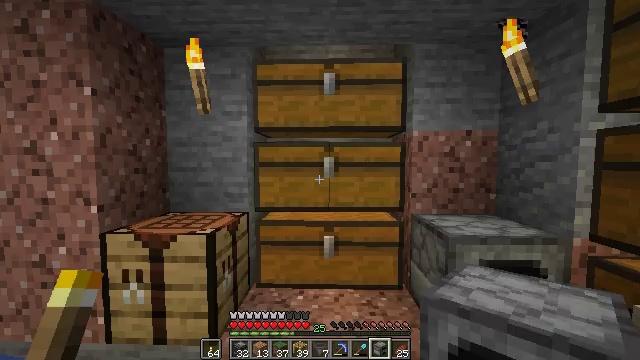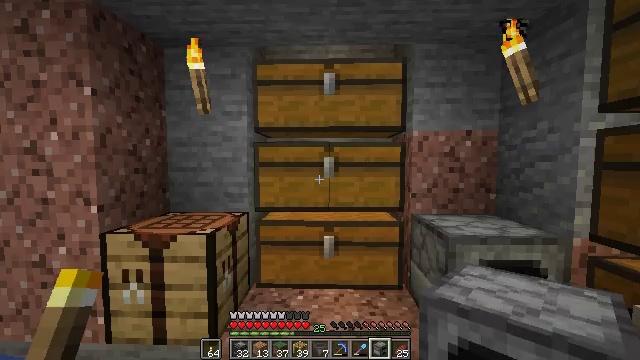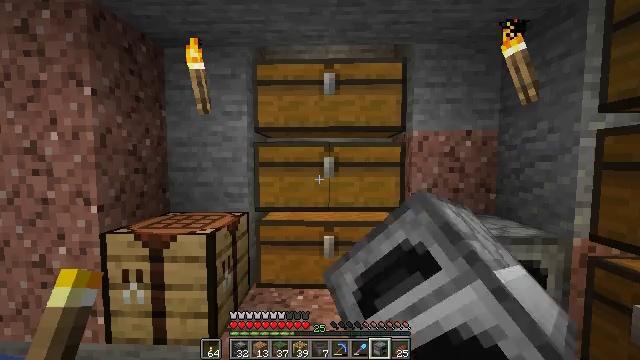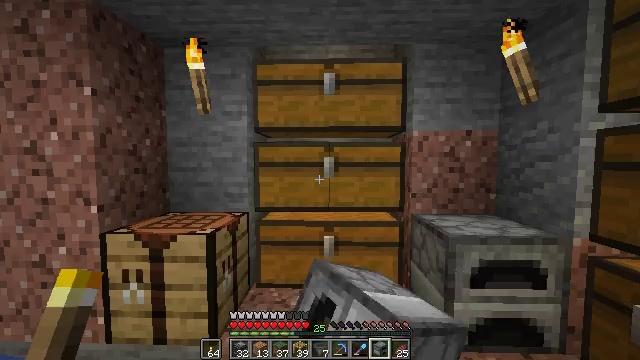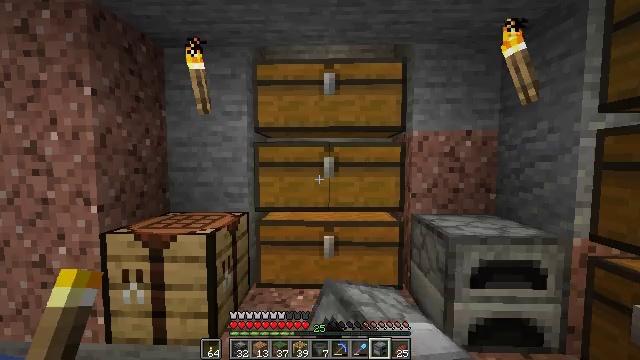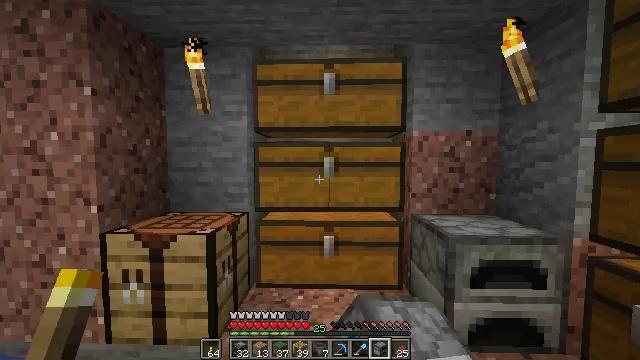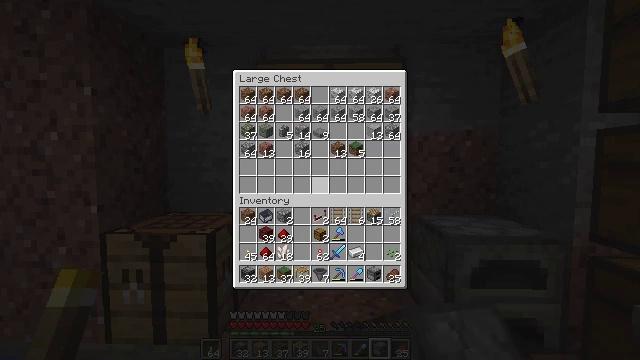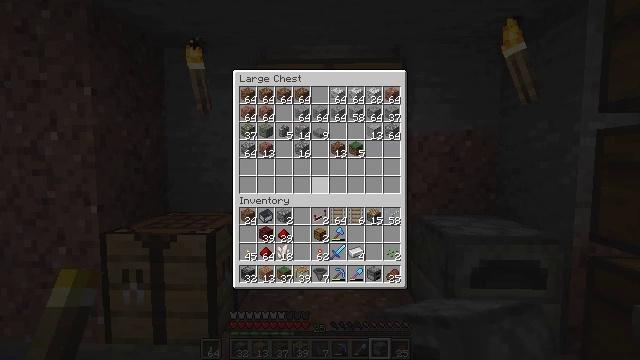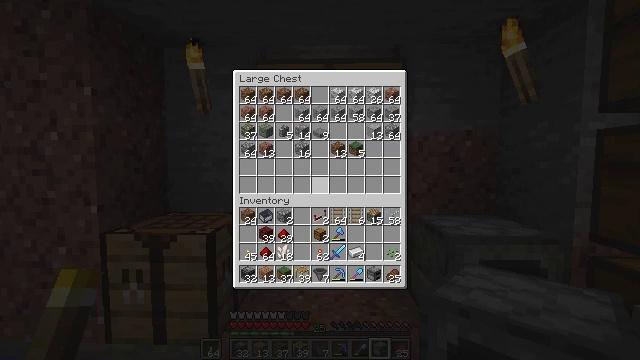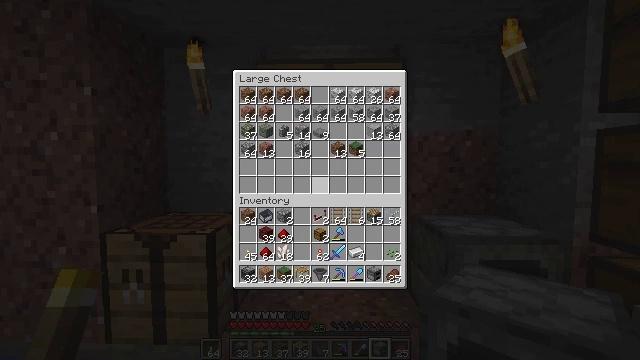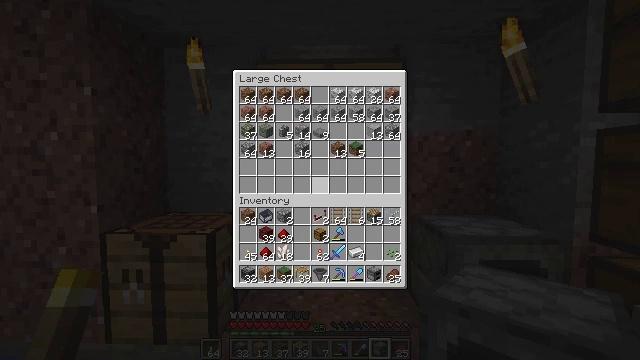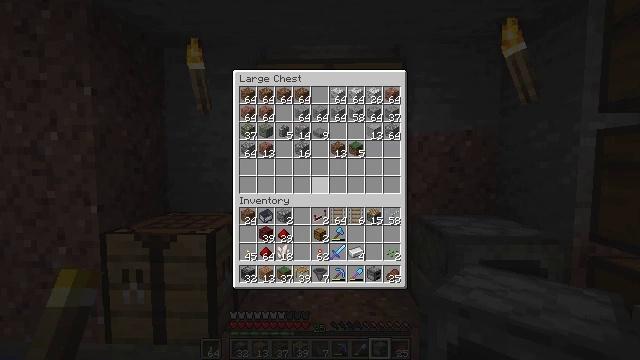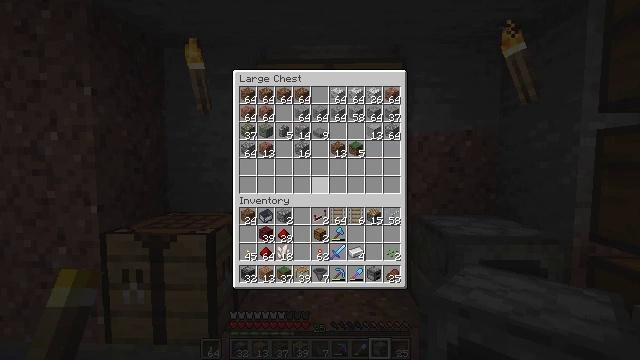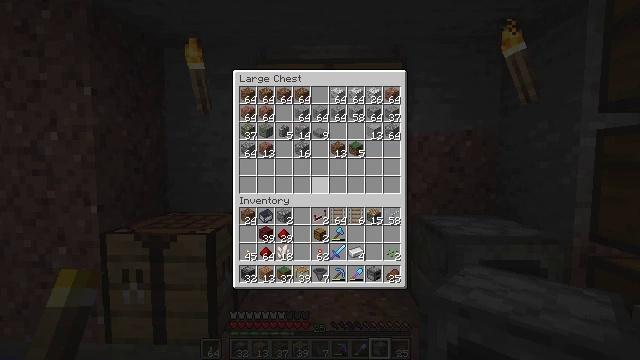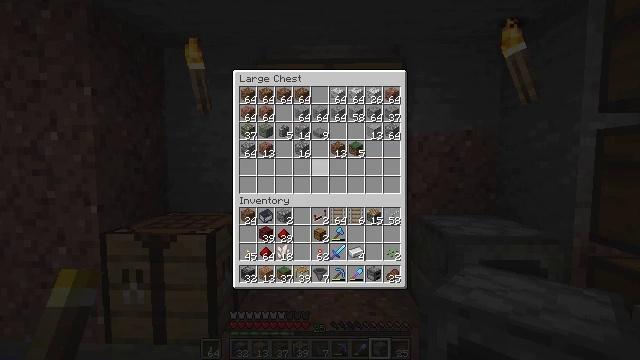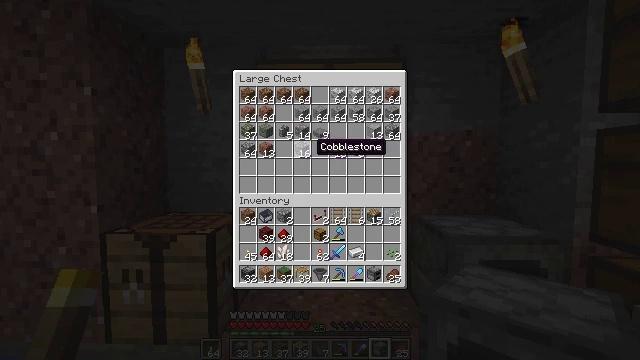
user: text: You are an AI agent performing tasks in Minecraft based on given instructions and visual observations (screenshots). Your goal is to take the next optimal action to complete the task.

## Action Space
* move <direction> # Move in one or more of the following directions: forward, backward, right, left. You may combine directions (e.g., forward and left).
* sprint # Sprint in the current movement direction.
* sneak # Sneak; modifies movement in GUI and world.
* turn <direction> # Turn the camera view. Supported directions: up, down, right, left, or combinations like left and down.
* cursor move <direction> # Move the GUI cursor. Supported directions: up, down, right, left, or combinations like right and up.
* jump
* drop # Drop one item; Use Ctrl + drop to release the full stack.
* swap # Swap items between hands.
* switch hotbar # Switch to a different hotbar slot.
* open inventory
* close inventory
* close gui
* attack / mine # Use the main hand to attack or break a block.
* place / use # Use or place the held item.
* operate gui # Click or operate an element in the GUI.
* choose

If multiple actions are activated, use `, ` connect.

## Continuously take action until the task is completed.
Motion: motion action
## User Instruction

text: Make a powered rail using the crafting table.
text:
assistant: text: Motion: use / place
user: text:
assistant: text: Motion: use / place
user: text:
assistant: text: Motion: no_op
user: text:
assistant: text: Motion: no_op
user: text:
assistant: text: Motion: no_op
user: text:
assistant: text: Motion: open gui
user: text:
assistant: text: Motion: no_op
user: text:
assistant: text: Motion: no_op
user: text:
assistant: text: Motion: no_op
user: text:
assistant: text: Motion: no_op
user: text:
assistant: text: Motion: no_op
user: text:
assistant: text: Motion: no_op
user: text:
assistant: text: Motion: no_op
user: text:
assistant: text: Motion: cursor move up
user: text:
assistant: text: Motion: cursor move up
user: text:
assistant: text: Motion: sneak
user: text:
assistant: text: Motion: sneak
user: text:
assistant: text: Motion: sneak
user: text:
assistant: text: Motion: sneak, cursor move up
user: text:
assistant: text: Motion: sneak
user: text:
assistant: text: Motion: sneak
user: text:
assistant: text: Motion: sneak
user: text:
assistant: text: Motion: sneak
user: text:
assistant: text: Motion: sneak
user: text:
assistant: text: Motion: sneak
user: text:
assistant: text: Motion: sneak
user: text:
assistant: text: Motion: sneak, operate gui
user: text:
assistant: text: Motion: sneak, operate gui
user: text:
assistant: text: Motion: sneak, operate gui
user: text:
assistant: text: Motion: sneak